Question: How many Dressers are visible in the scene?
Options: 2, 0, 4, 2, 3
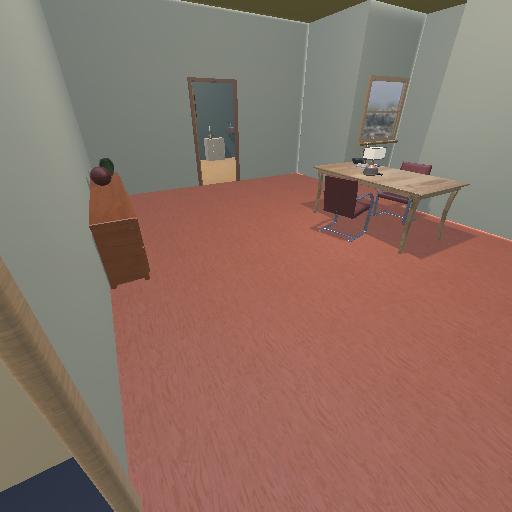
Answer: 2